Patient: sex M, age 74
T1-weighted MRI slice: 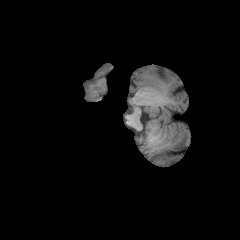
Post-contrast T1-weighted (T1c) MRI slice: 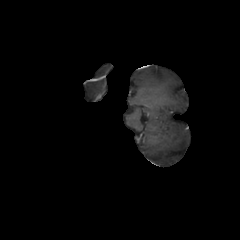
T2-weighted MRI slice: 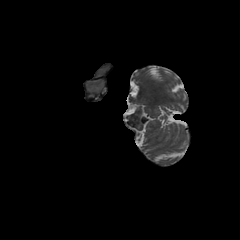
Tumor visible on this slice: no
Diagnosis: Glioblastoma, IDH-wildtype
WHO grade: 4